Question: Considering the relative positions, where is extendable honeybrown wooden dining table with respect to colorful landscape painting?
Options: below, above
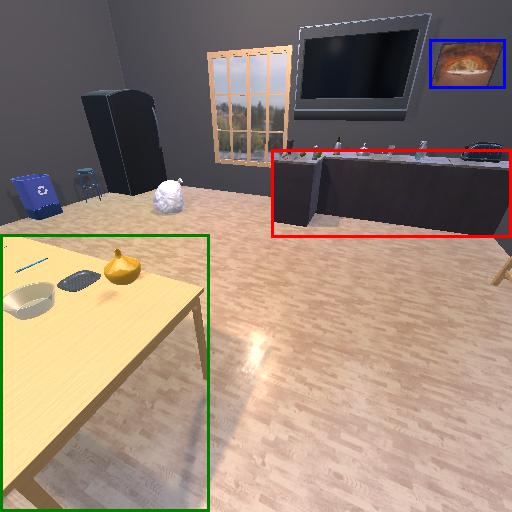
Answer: below